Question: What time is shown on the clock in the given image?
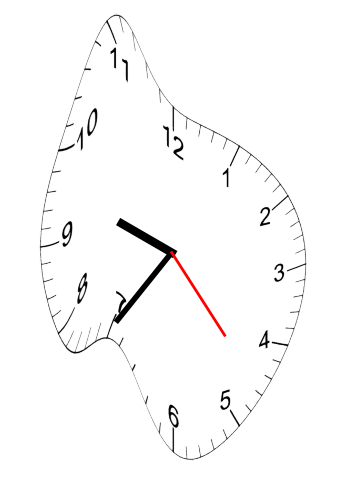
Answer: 09:35:23